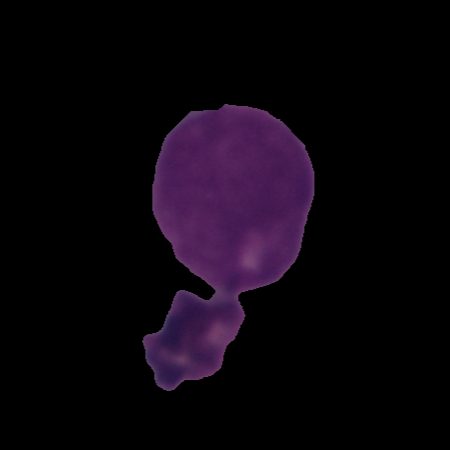
Label: cancer